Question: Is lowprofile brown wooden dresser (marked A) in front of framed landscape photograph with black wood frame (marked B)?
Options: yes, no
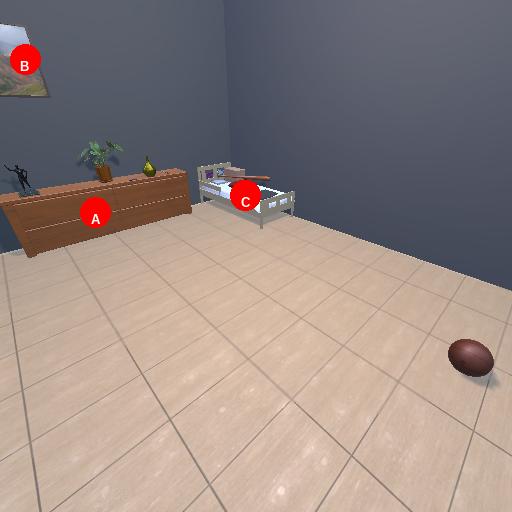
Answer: yes